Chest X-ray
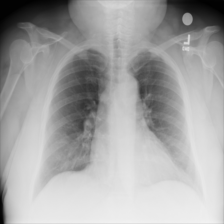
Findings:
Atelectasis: negative
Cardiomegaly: negative
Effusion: negative
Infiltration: negative
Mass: negative
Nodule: negative
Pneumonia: negative
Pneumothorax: negative
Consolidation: negative
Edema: negative
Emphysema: negative
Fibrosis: negative
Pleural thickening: negative
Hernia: negative